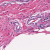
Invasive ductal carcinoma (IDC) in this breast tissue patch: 0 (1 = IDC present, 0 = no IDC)